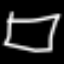
Label: square